Breast ultrasound image
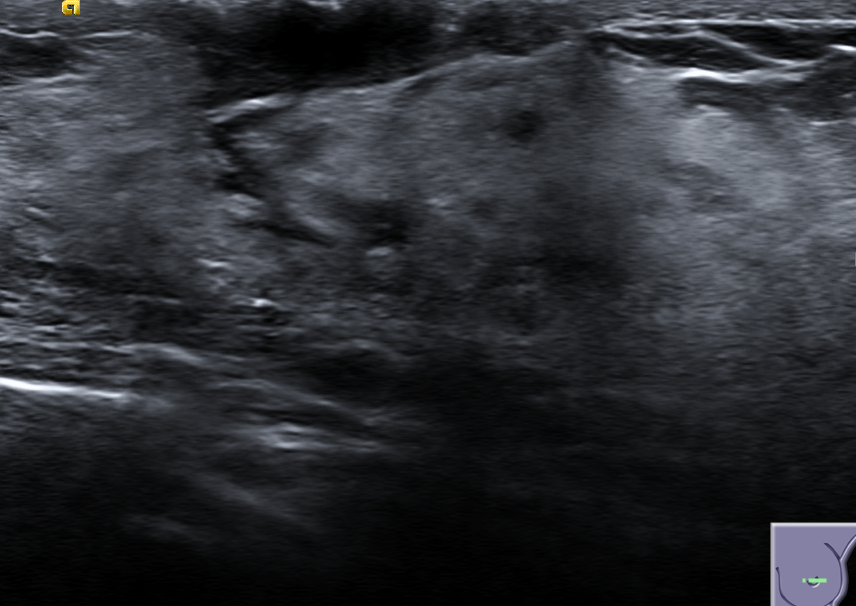
Diagnosis: normal